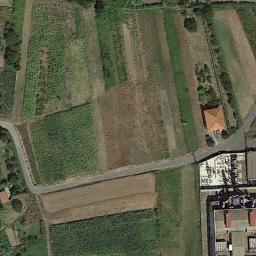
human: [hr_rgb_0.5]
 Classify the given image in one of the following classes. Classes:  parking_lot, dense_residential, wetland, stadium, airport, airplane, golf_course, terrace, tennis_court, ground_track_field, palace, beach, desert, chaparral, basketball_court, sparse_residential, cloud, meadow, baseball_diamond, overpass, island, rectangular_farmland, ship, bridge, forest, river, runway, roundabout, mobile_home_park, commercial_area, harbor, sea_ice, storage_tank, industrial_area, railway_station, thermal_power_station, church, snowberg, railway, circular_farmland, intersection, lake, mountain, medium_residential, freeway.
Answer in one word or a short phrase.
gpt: rectangular_farmland